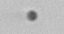
Label: nanoplankton_mix